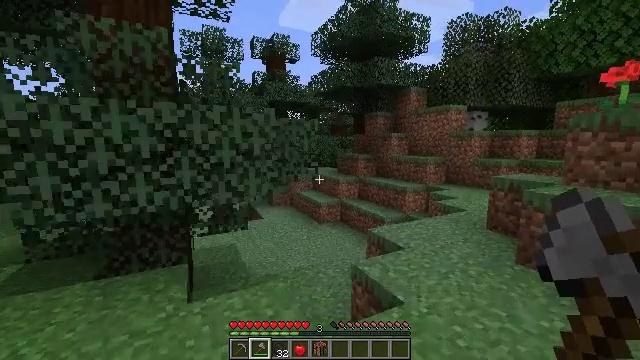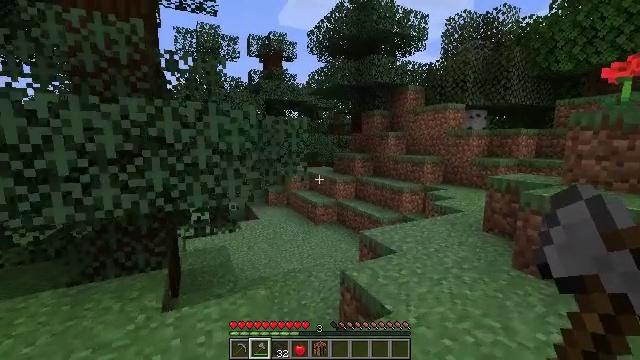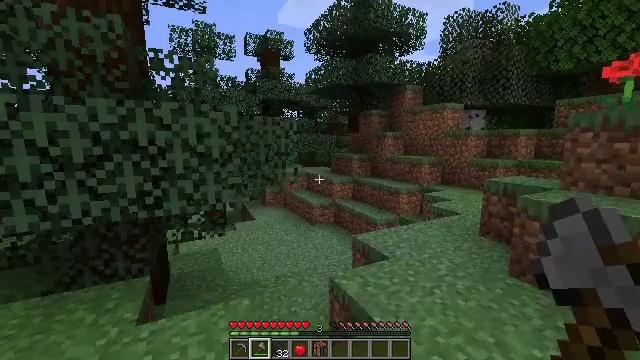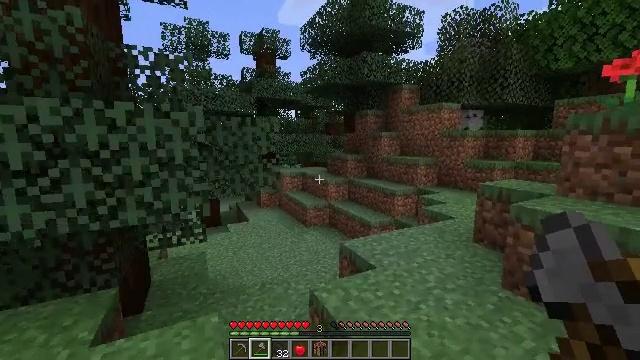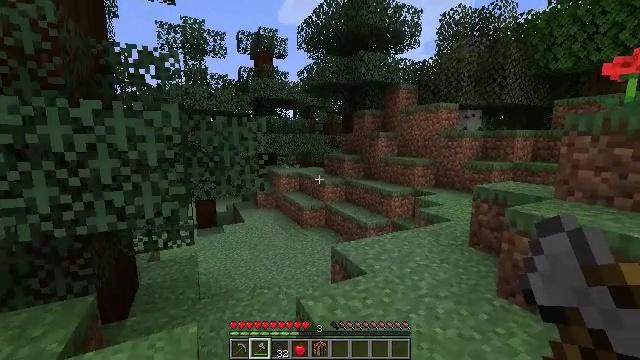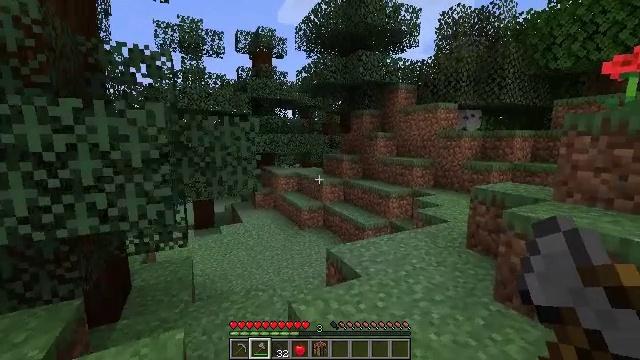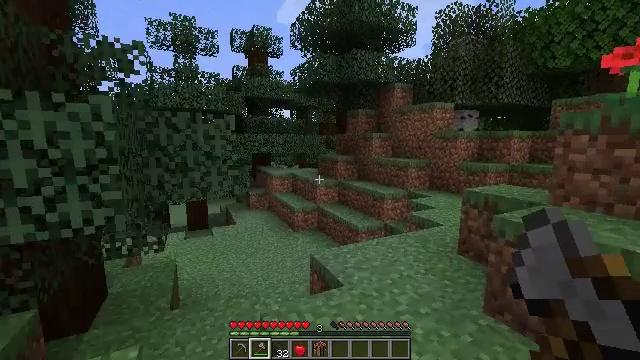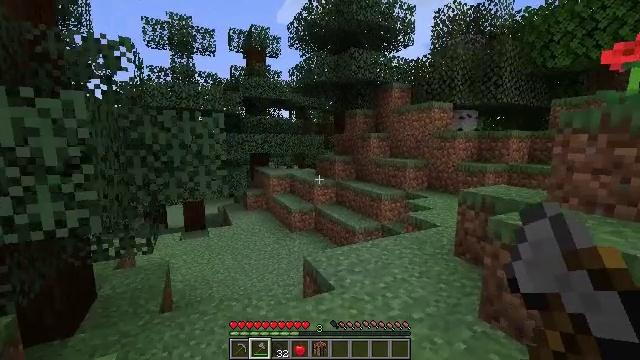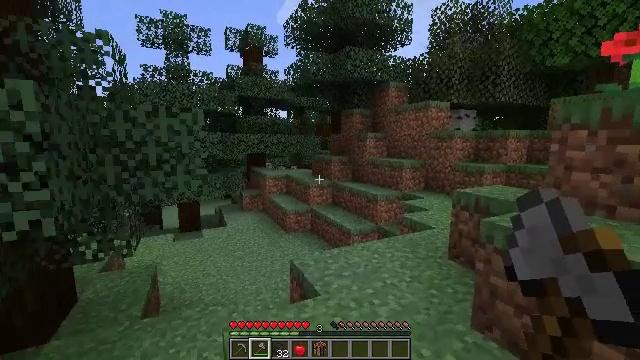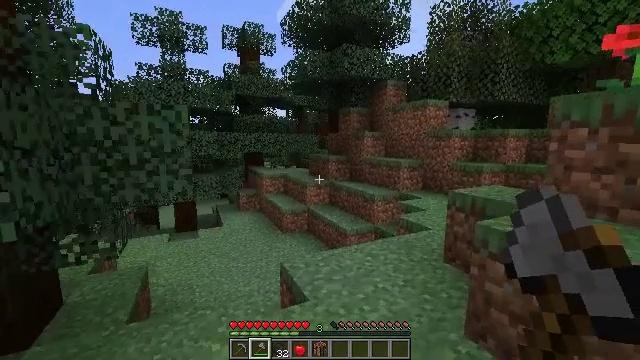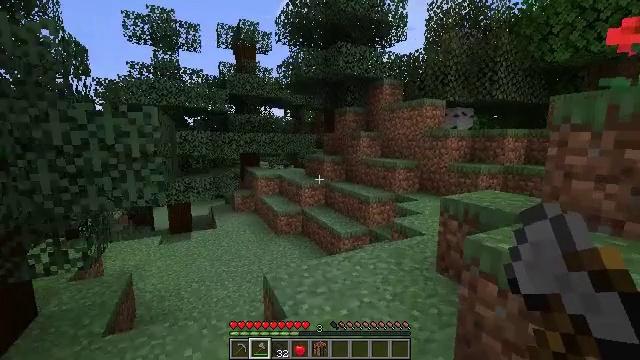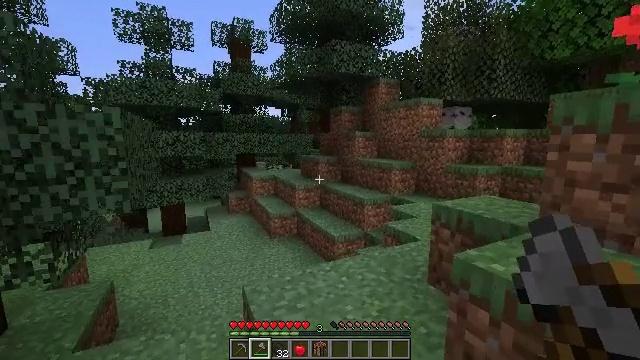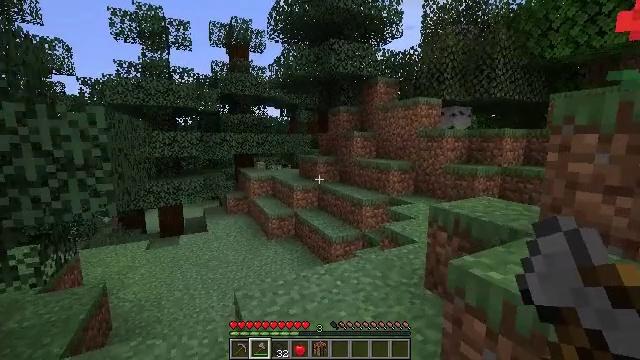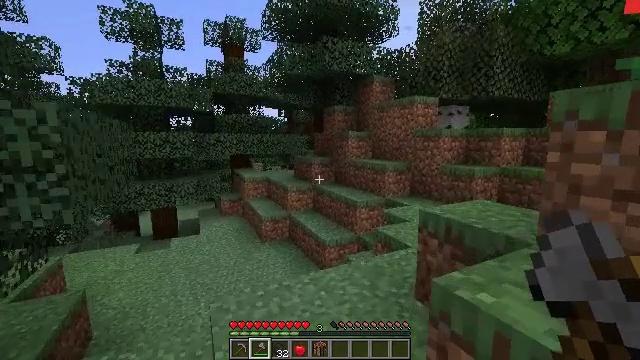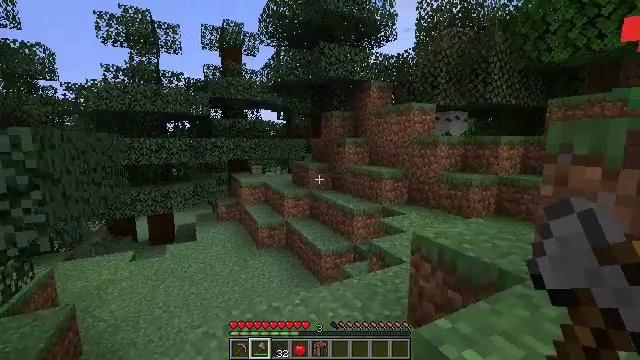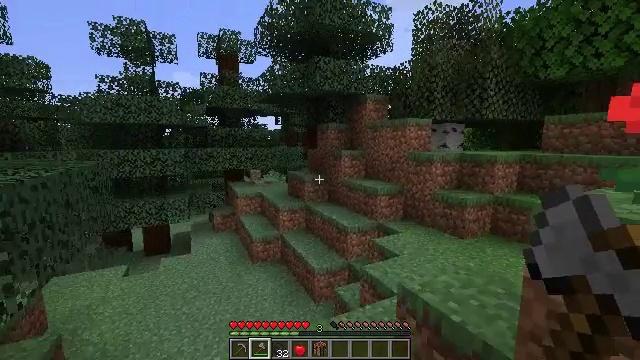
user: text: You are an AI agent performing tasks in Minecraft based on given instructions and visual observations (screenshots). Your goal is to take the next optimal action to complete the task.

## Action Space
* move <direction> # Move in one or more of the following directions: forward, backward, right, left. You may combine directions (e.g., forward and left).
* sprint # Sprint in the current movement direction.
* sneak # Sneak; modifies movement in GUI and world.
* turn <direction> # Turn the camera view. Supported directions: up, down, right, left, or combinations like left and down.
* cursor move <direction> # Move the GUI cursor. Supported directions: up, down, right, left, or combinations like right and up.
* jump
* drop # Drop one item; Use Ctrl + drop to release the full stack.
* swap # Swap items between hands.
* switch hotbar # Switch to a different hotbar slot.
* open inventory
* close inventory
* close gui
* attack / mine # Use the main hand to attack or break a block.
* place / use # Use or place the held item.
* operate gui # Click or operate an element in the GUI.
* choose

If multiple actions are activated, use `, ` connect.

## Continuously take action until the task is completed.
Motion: motion action
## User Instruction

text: Kill the salmon.
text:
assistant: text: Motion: move forward and move right
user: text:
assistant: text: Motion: move forward and move right
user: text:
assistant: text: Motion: move forward and move right
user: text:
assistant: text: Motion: move forward and move right
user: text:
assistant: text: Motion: move forward and move right
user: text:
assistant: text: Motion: move forward and move right
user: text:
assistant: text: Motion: move forward and move right
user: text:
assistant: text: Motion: move forward and move right
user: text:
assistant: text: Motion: move forward and move right
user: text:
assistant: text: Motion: move forward and move right
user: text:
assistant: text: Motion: move forward and move right
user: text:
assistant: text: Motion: move forward and move right
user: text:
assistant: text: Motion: move forward and move right
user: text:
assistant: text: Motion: move forward and move right, jump
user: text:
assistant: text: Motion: move forward and move right, jump
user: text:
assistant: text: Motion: move right, turn right, jump
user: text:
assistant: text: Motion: move right, turn right and down, jump
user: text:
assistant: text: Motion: move forward and move right, turn right and down
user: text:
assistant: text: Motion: move forward and move right, turn right
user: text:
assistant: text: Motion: move forward and move right, turn right
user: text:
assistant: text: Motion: move forward and move right
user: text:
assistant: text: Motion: move forward
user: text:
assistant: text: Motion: move forward, jump
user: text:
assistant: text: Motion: move forward, turn left, jump
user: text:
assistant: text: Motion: move forward, turn left, jump
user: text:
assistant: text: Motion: move forward, turn left, jump
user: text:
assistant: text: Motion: move forward, turn left and up, jump
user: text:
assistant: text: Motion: move forward, turn left, jump
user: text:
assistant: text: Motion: move forward
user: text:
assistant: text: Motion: move forward